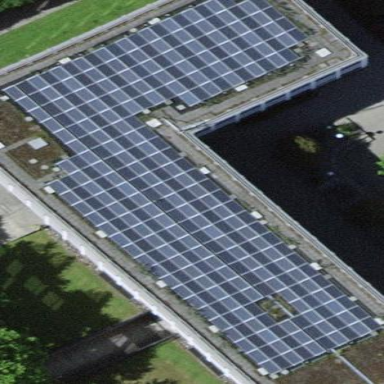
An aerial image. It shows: Solar power generator.